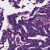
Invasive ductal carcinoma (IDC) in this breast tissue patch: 1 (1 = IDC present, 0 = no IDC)